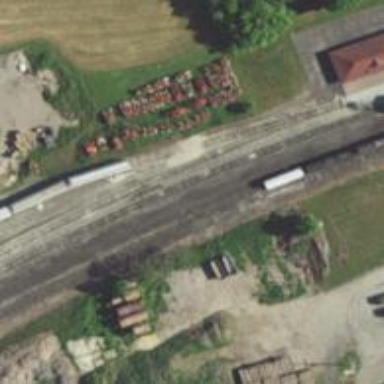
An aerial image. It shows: Railway siding for service.